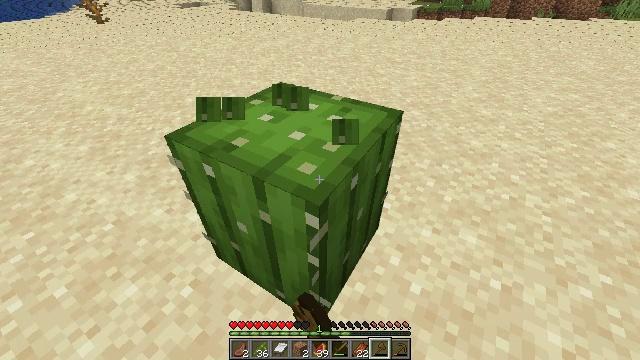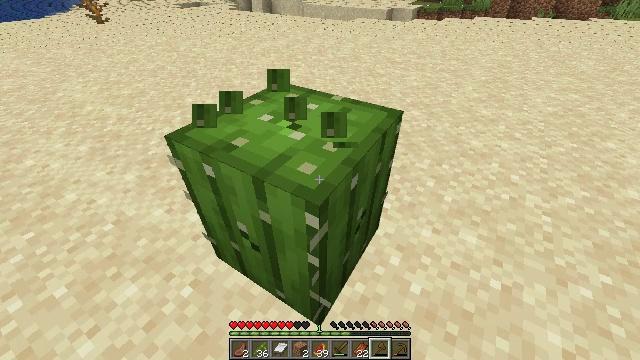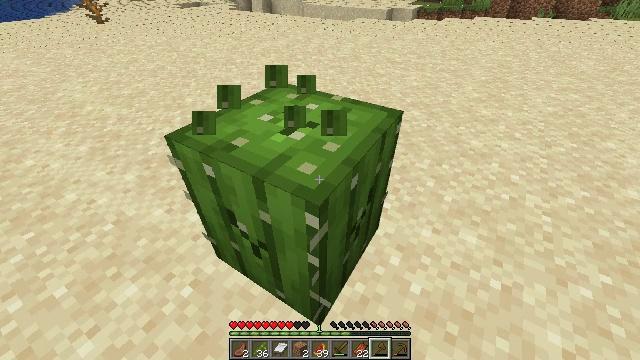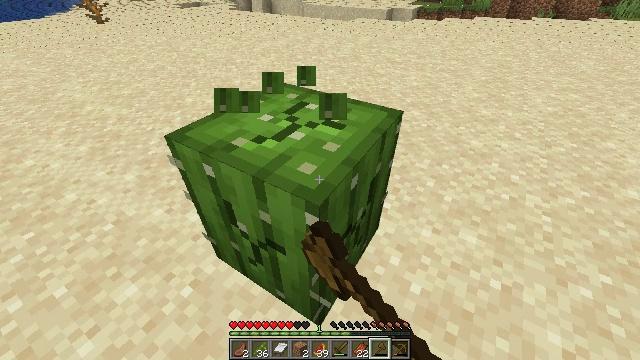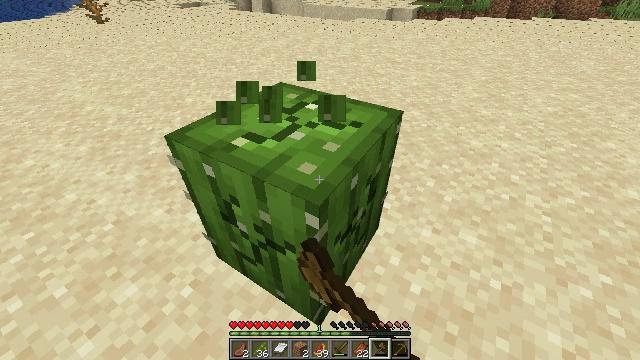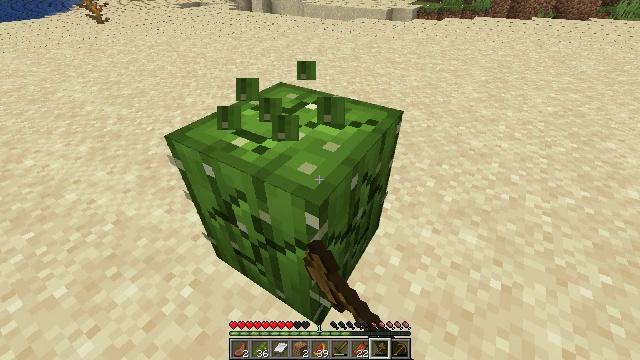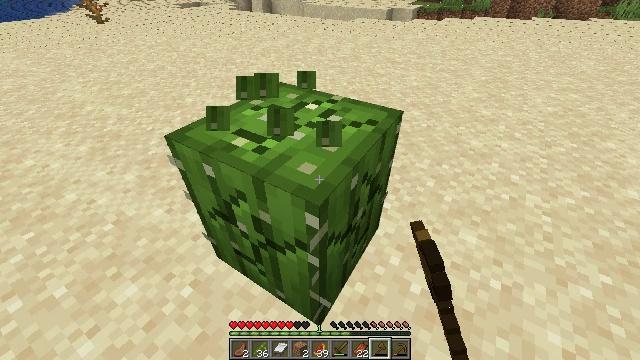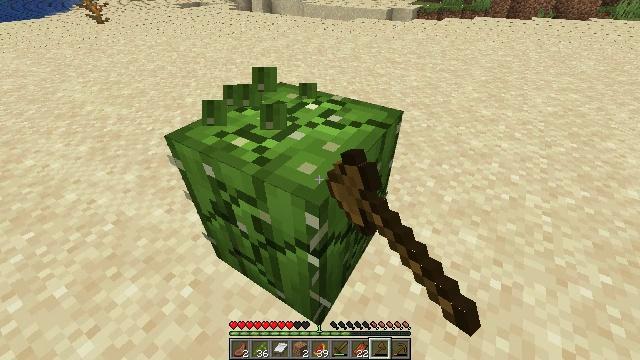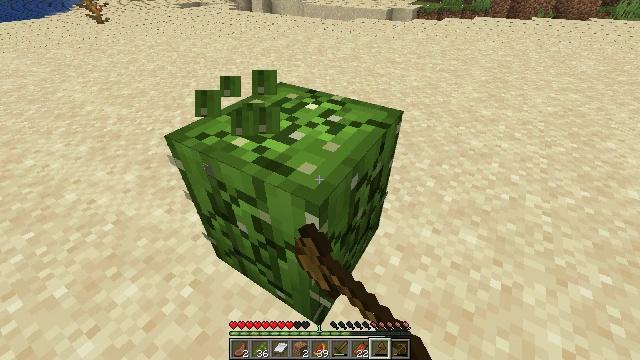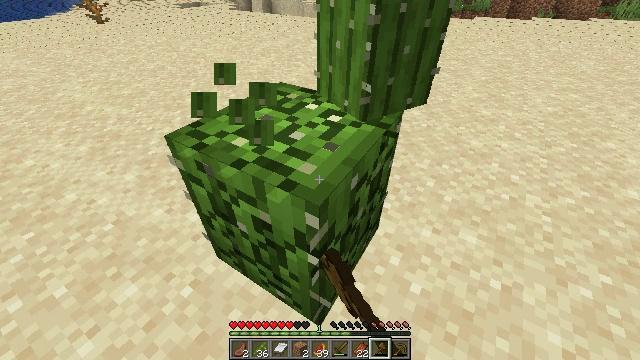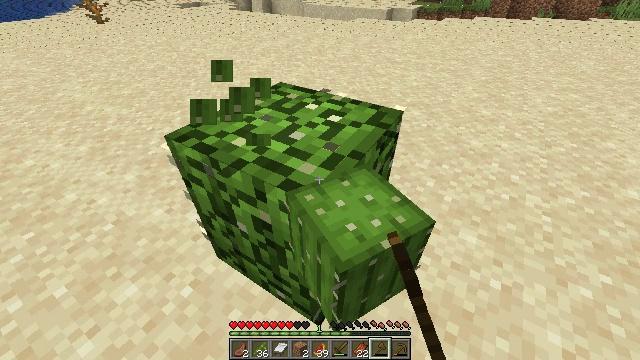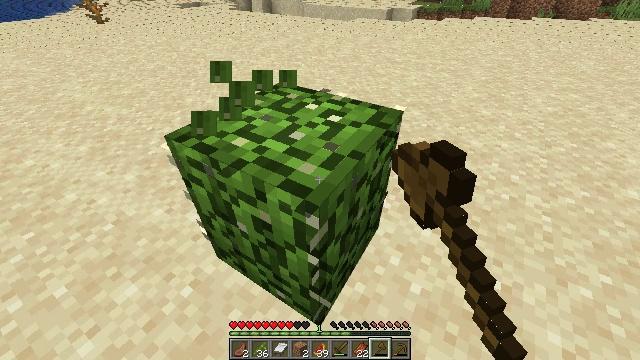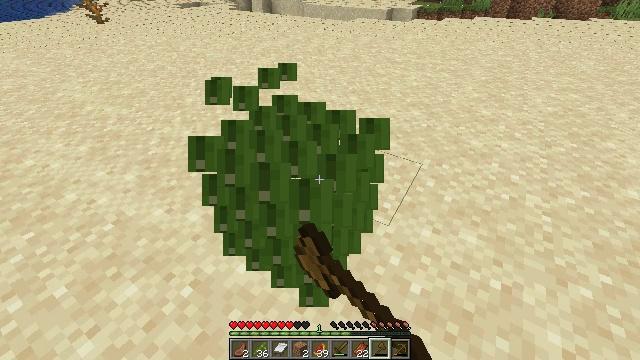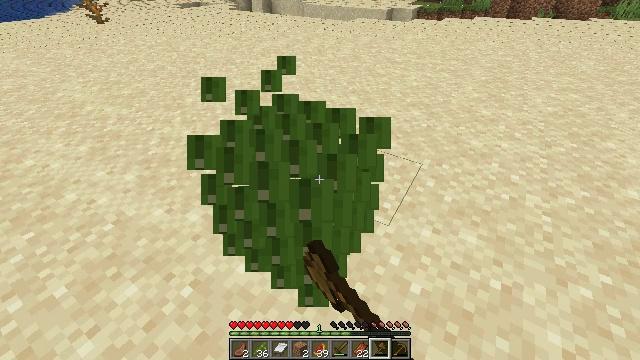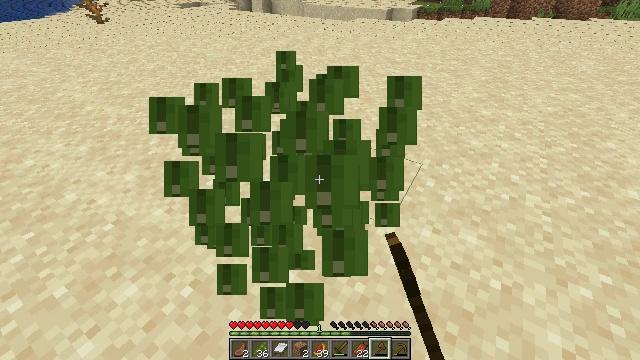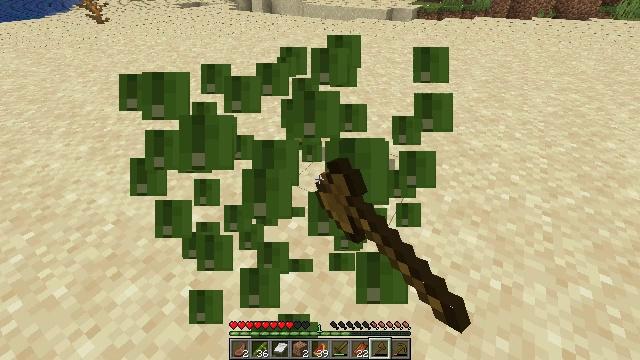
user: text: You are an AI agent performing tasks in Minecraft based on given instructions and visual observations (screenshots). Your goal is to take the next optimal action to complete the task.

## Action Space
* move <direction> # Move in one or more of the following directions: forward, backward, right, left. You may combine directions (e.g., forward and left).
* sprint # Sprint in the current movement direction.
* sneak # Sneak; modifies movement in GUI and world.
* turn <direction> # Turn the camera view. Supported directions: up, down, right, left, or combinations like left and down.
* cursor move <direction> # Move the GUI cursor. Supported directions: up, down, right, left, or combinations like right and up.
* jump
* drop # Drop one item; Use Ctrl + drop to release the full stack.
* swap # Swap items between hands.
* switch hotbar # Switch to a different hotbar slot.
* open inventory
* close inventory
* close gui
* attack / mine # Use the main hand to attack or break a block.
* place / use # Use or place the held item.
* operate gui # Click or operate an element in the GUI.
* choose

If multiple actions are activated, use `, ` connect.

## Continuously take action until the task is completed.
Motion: motion action
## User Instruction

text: Get cactus from the sandy areas.
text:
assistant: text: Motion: attack / mine
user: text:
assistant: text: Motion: attack / mine
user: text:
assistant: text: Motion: attack / mine
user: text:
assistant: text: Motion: attack / mine
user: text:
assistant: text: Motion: attack / mine
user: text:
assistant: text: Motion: attack / mine
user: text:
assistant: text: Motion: attack / mine
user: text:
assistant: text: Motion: attack / mine
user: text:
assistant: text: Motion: attack / mine
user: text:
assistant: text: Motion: attack / mine
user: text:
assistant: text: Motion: attack / mine
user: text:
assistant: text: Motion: attack / mine
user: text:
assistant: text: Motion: attack / mine
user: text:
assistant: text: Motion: attack / mine
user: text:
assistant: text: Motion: attack / mine
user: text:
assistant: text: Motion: attack / mine
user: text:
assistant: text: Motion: attack / mine